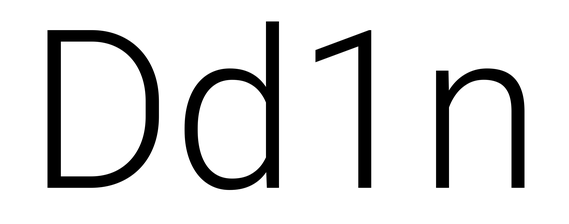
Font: Roboto_Light